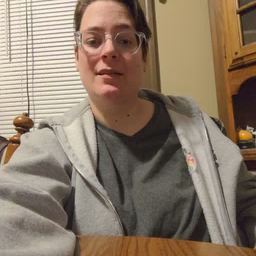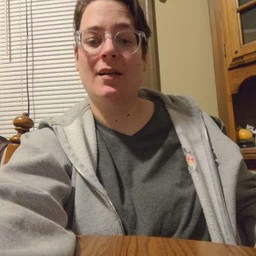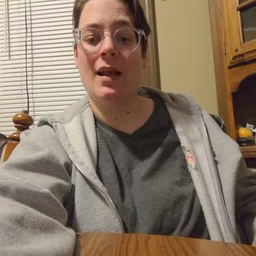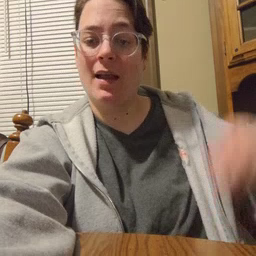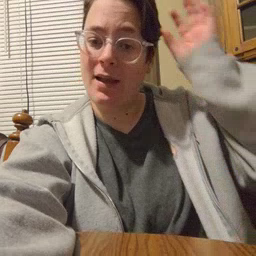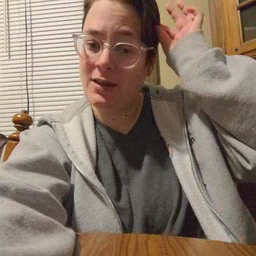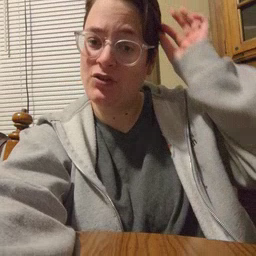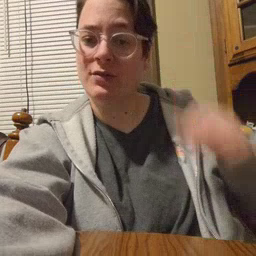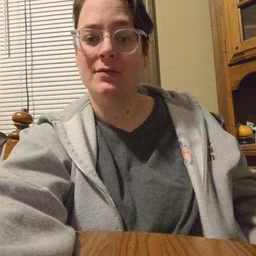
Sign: hair